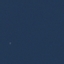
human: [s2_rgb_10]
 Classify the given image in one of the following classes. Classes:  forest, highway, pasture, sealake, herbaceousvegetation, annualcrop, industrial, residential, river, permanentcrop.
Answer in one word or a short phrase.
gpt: SeaLake